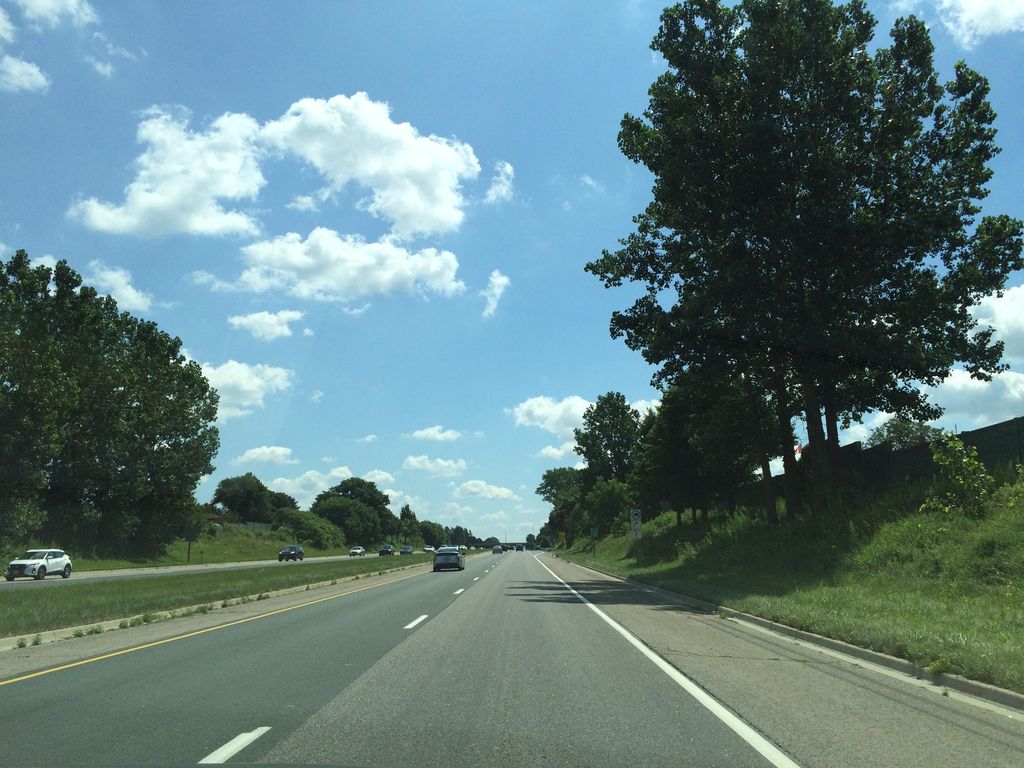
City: hamilton